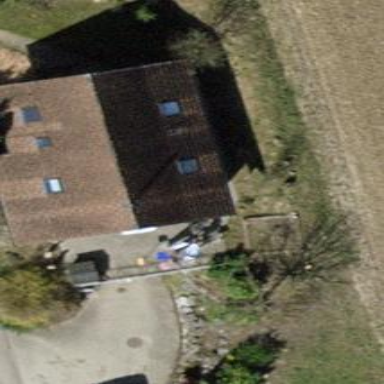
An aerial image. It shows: Detached building with gabled roof.